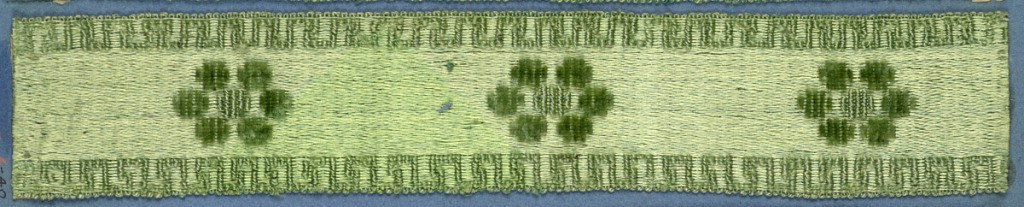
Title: Trimming
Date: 18th century
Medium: silk Technique: cut and uncut supplementary warp pile in a satin foundation (velvet)
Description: Green trimming fragment with a design of open flowers widely spaced between fret borders.